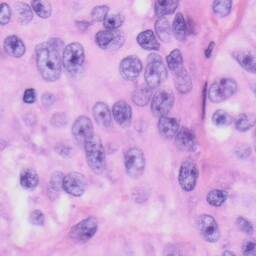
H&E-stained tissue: Skin